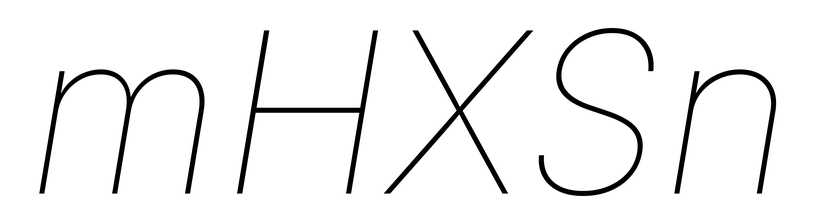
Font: Inter-Italic_Thin_Italic